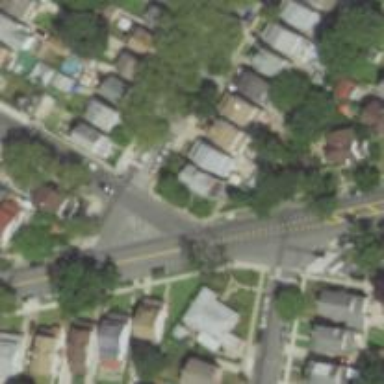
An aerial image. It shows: Road with stop sign.